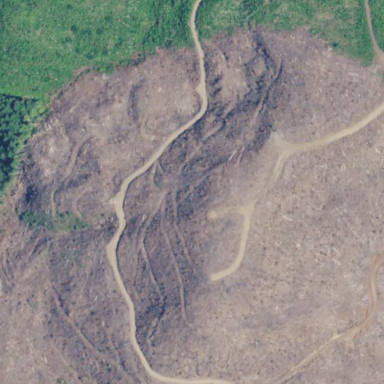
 likely man-made clearing in the landscape."